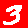
Digit: 3